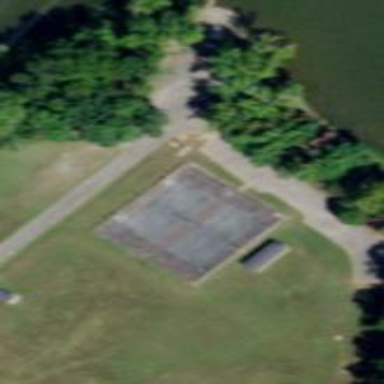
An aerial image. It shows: Tennis court in leisure pitch.